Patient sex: F
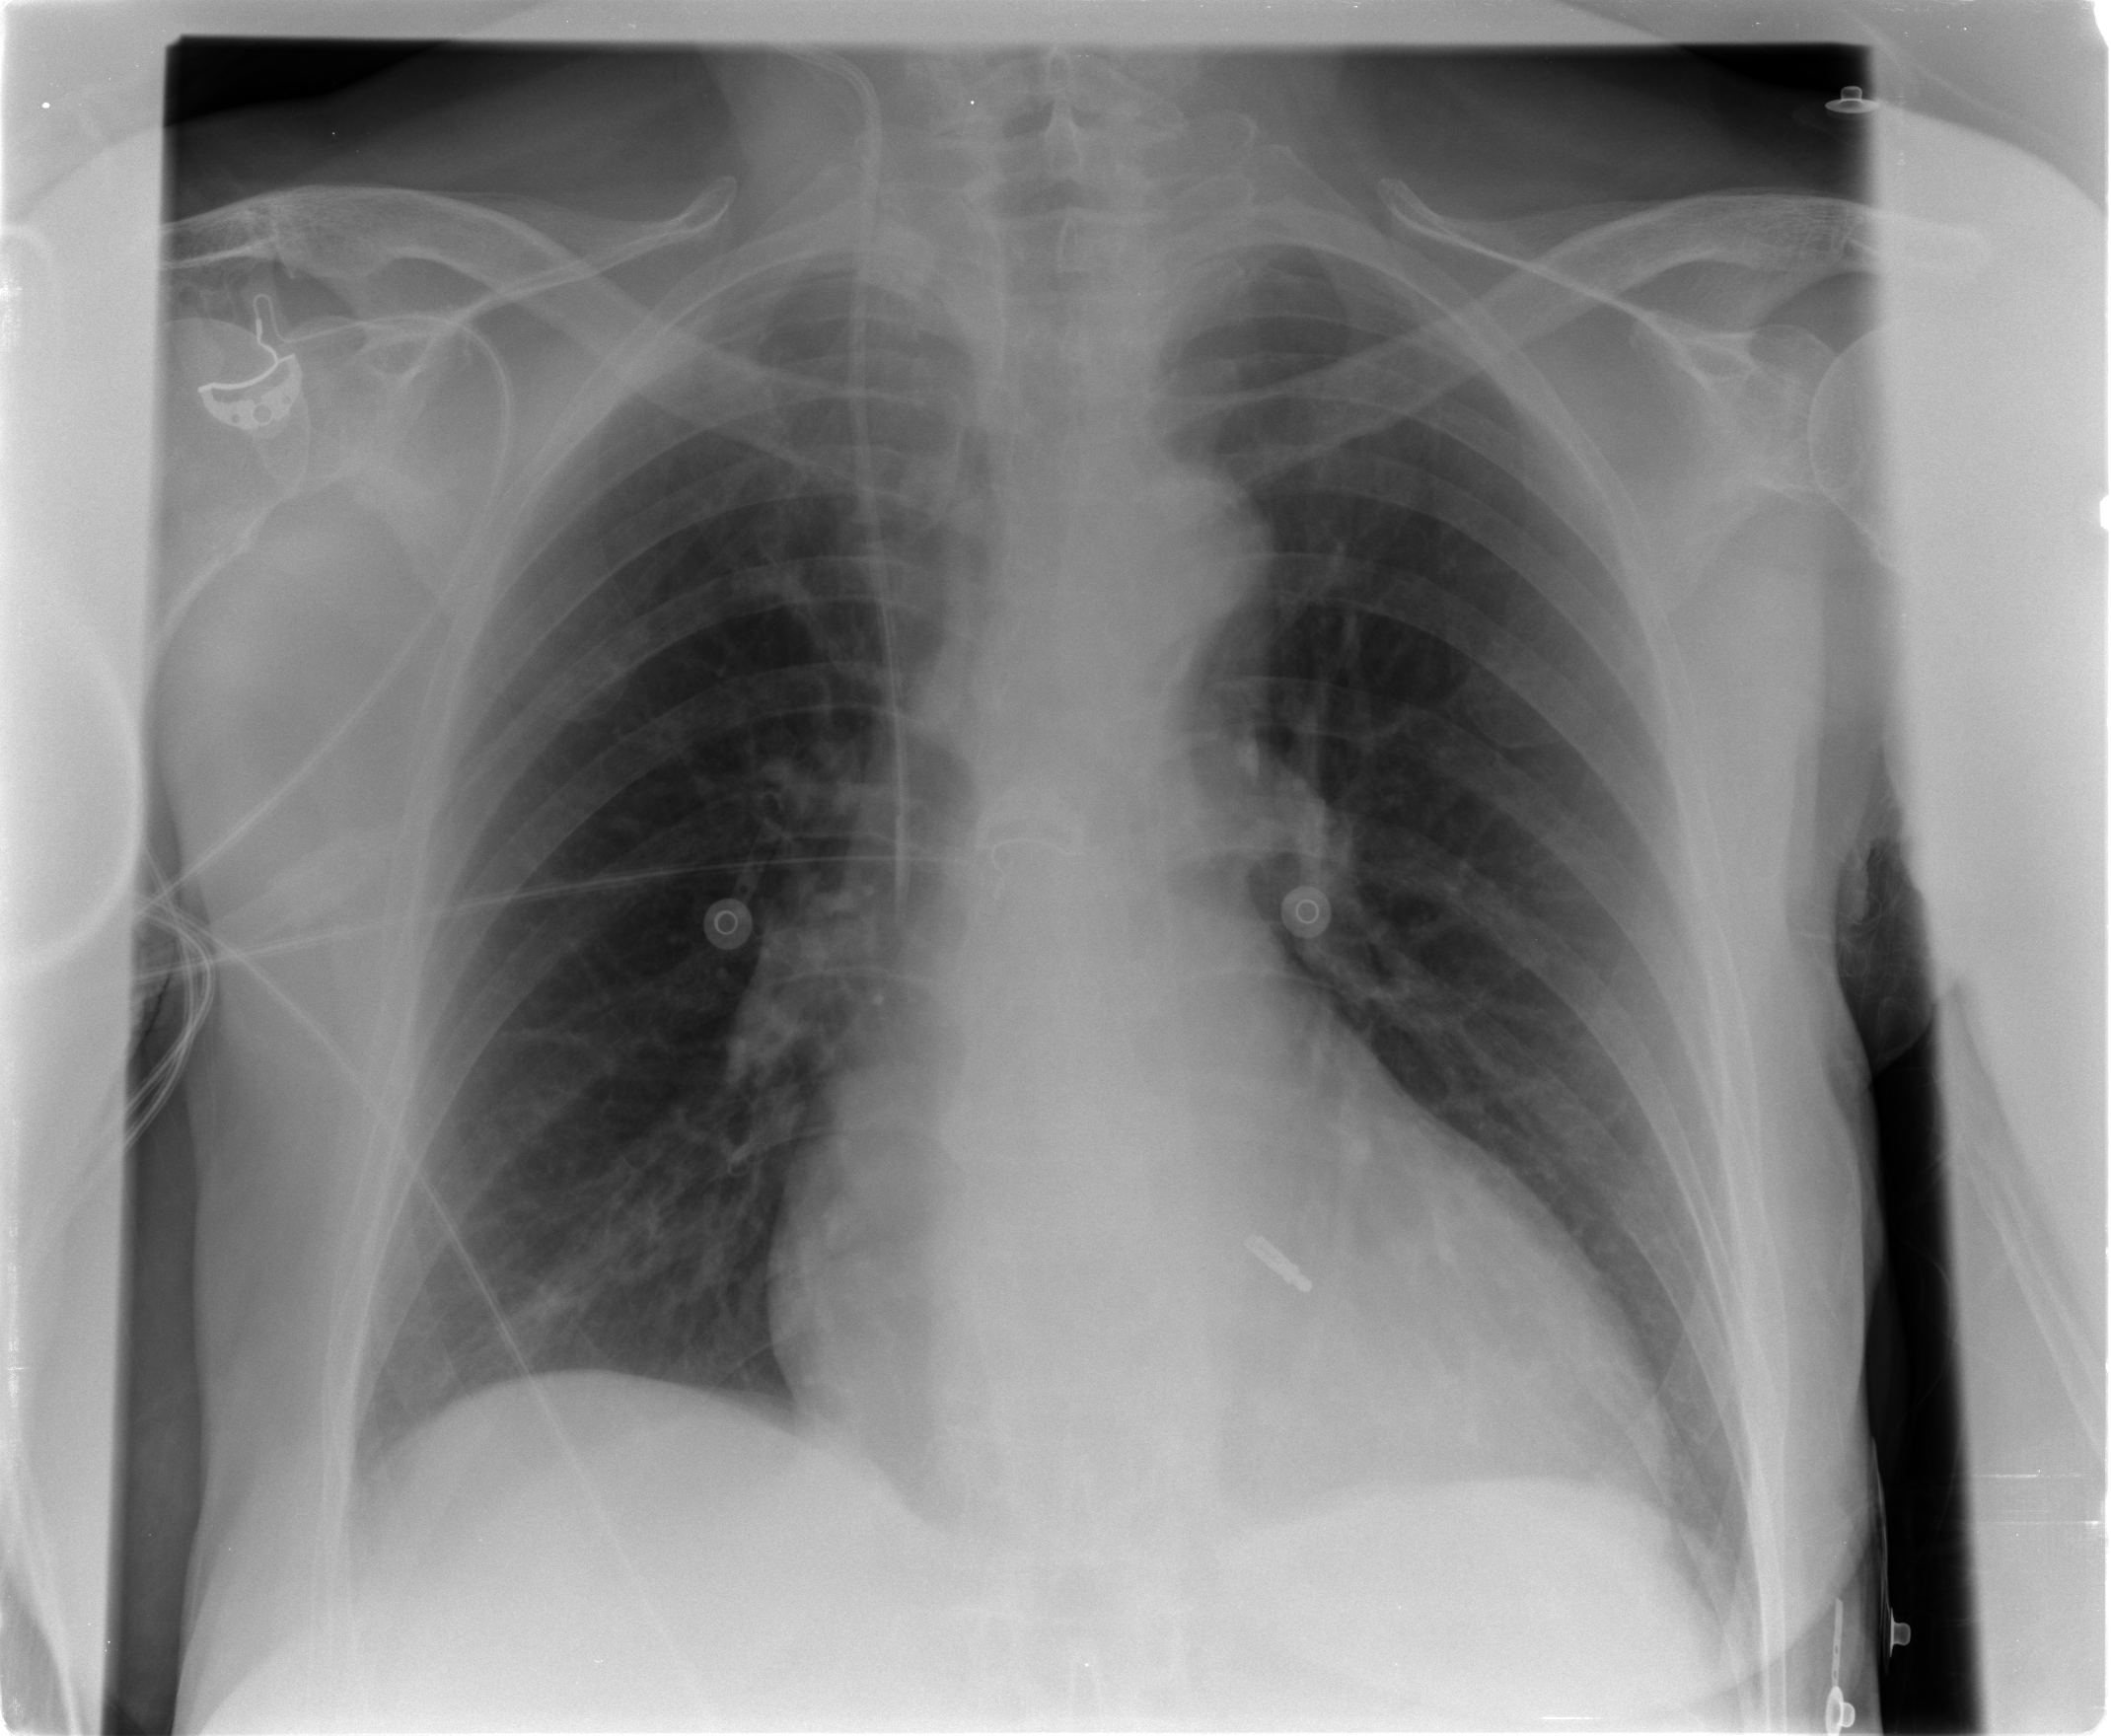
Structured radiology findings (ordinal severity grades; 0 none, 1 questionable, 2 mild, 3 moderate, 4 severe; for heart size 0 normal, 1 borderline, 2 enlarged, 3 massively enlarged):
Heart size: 1
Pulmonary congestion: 1
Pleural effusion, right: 0
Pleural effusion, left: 0
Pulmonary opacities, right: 0
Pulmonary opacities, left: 0
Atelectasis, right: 0
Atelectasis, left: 0